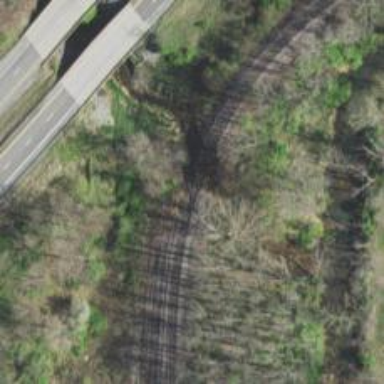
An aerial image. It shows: Railway track.